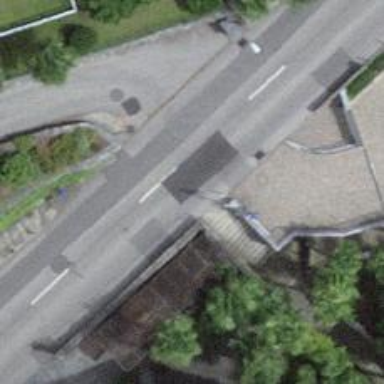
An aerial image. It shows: Concrete steps.